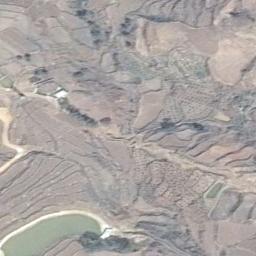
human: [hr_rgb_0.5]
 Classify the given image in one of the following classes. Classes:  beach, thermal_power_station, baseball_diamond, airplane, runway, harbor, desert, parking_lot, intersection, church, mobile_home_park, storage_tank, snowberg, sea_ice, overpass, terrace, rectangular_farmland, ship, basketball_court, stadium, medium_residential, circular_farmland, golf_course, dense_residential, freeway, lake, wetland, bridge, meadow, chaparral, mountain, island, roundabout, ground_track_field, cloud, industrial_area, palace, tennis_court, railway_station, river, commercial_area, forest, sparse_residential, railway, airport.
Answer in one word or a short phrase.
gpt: terrace